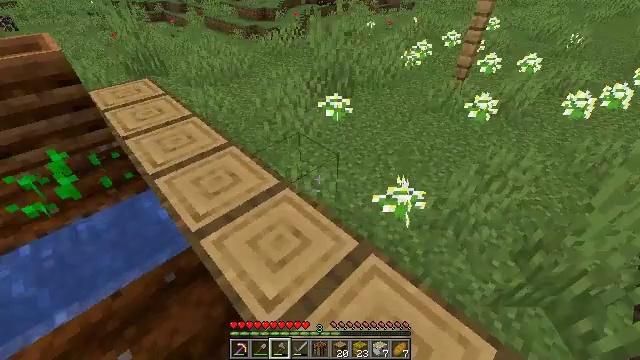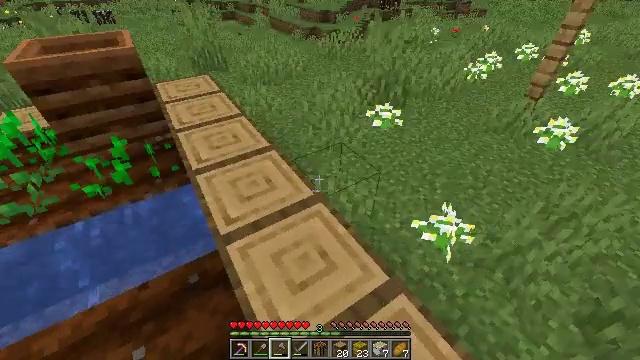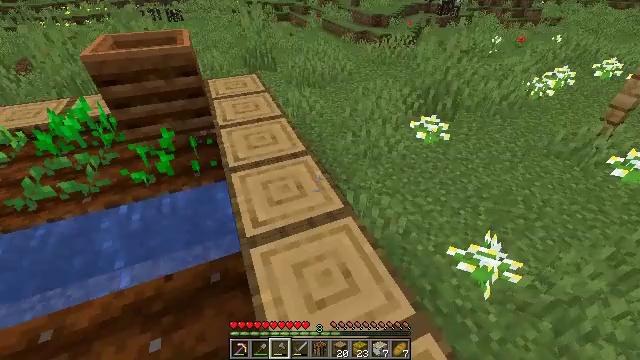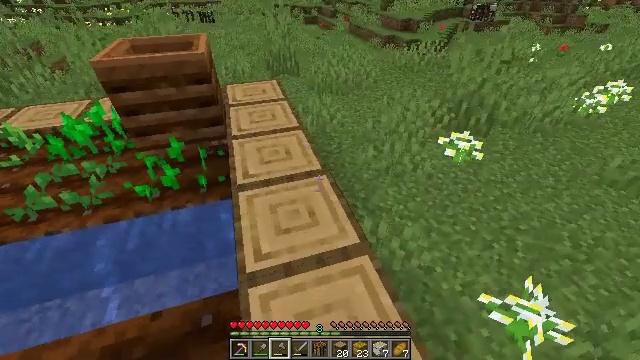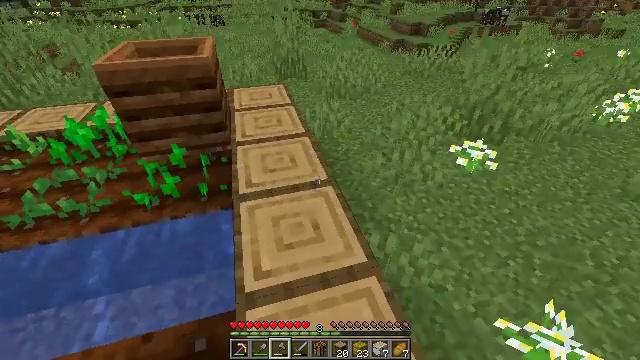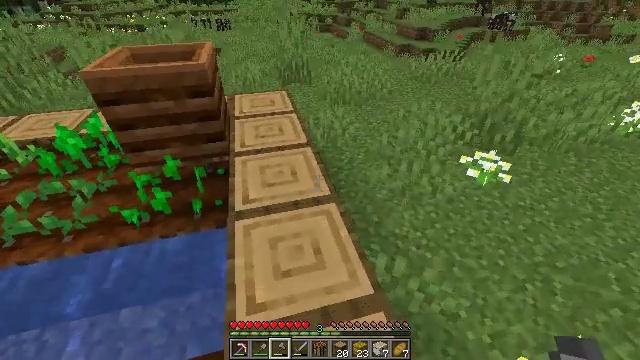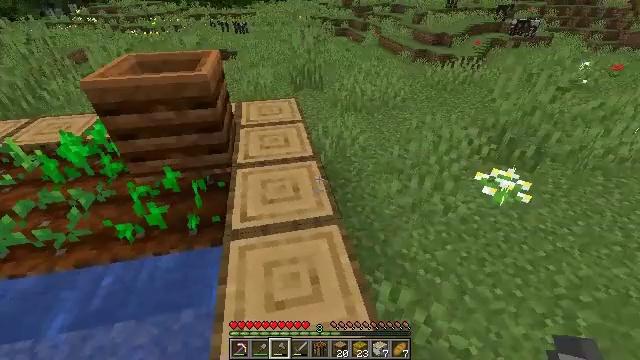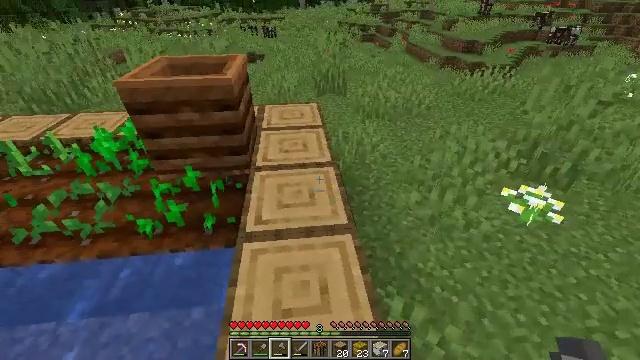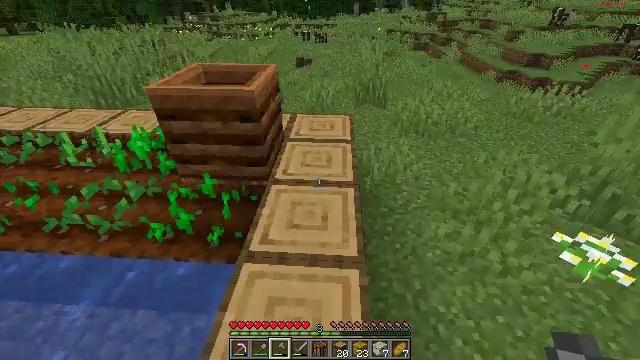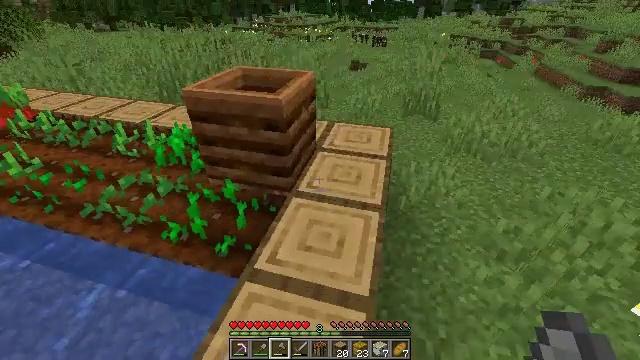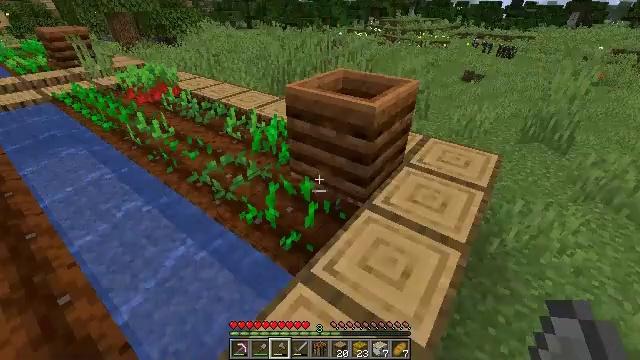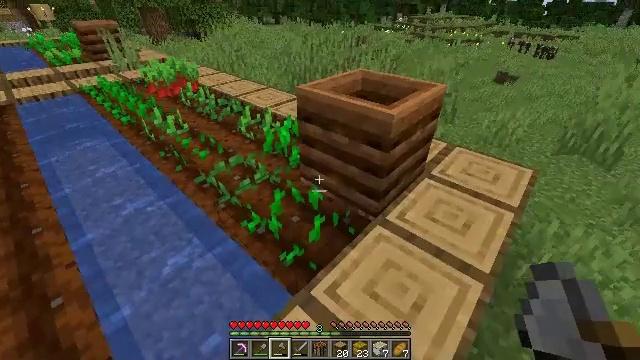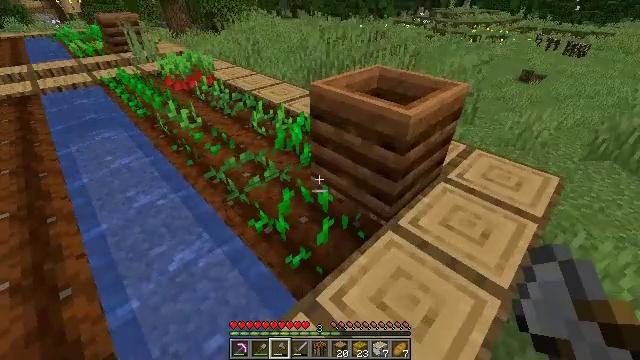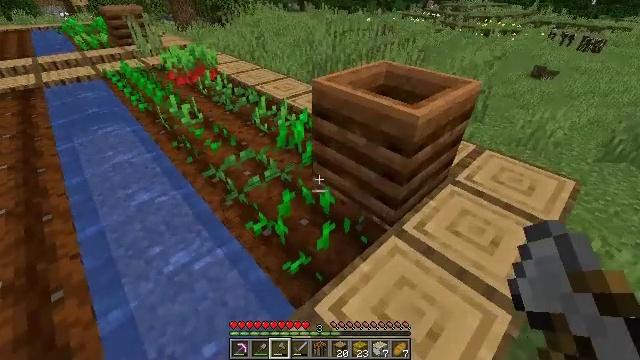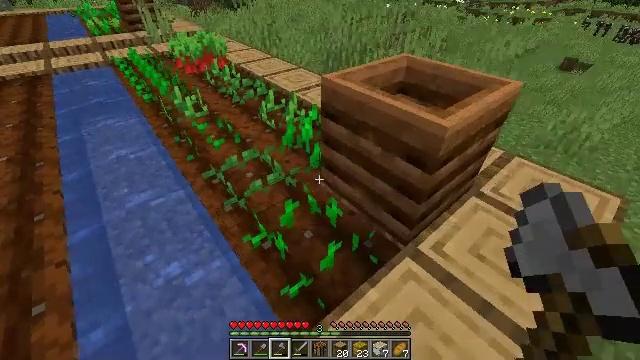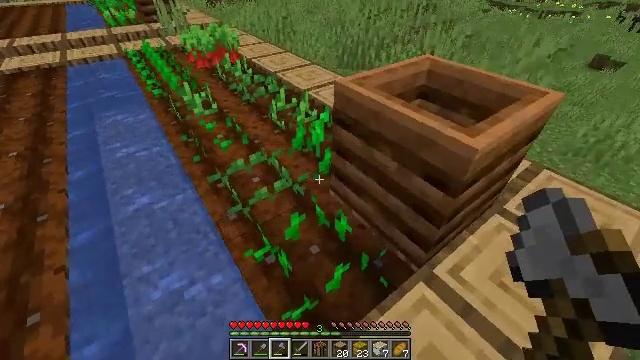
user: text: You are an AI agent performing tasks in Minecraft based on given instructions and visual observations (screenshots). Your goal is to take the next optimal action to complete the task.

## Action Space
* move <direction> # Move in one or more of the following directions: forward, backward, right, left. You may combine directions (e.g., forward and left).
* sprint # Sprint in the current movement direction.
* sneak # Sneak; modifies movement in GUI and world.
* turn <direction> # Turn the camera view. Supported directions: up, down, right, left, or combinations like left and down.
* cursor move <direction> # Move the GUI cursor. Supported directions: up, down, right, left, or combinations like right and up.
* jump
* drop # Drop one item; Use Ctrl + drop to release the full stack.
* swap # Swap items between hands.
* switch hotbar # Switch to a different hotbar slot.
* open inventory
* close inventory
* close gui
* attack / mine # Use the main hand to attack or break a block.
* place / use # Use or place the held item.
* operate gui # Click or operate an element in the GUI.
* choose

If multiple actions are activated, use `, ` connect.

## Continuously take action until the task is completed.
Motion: motion action
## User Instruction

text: Collect wheat crops.
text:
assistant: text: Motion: move forward, turn left
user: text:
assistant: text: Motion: move forward, turn left
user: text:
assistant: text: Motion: move forward, turn left
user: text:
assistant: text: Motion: move forward, turn left
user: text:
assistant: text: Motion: move forward, turn left
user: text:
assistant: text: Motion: move forward and move right, turn left
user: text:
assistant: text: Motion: move forward and move right, turn left
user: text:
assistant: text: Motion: move forward and move right, turn left and up
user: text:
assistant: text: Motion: move forward, turn left
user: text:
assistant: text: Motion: move forward, turn left
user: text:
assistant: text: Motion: move forward, turn left
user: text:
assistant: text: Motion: move forward, turn left and down
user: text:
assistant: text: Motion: move forward, turn left and down
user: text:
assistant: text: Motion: move forward, turn left and down
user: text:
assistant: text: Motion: turn left and down
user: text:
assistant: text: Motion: turn left and down, attack / mine
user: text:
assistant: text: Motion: turn left and down, attack / mine
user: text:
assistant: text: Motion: turn left, attack / mine
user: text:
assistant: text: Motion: move forward, turn left, attack / mine
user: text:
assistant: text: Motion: move forward, turn left, attack / mine
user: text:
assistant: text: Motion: attack / mine